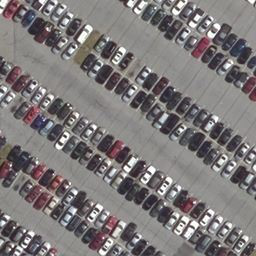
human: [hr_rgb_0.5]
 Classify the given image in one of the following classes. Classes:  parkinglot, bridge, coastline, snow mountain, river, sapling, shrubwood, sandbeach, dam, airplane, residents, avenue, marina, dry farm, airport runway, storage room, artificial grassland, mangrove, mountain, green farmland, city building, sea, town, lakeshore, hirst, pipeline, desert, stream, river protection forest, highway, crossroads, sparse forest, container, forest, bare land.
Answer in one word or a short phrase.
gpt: parkinglot